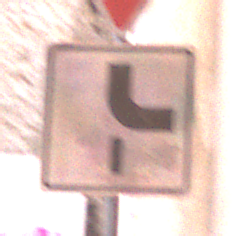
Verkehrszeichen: VerlaufVorfahrtsstrasse10
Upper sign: VorfahrtGewaehren
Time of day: MorningAfternoon
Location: Outdoor (Urban)
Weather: Clear
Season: NotSpecified
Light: Natural